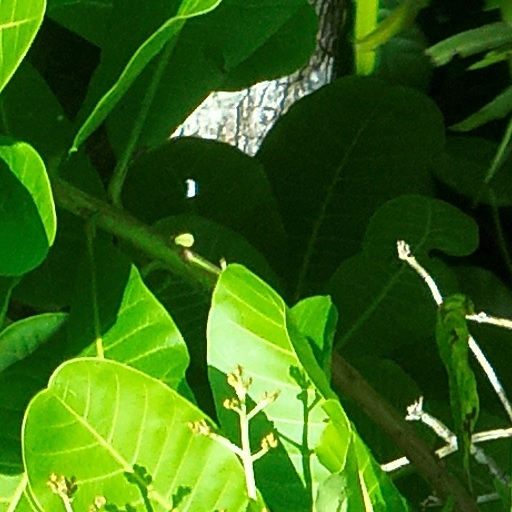
Species: Anacardium excelsum
GBIF accepted scientific name: Anacardium excelsum
Crown area (m\u00b2): 235.861